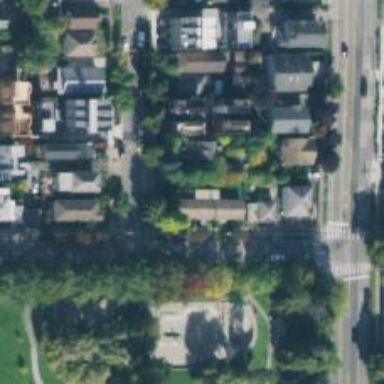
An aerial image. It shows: Residential road with separate sidewalk.